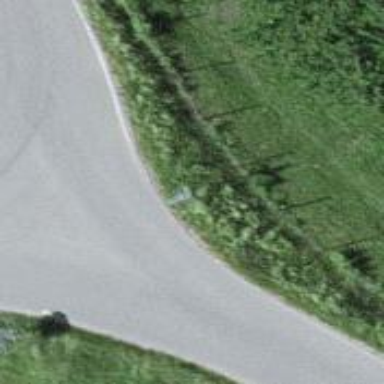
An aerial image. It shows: Unclassified road with asphalt surface.